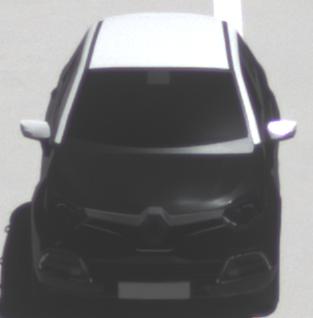
Make: Renault
Model: Captur ENERGY TCe 90
Detailed model: Captur (I)
Model produced from: 2013/06
Model produced until: 2015/05
Doors: 5
Color: black
Road condition: dry road
Daytime: midday
Contrast: high contrast